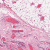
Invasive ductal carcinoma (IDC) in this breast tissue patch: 0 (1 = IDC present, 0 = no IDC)